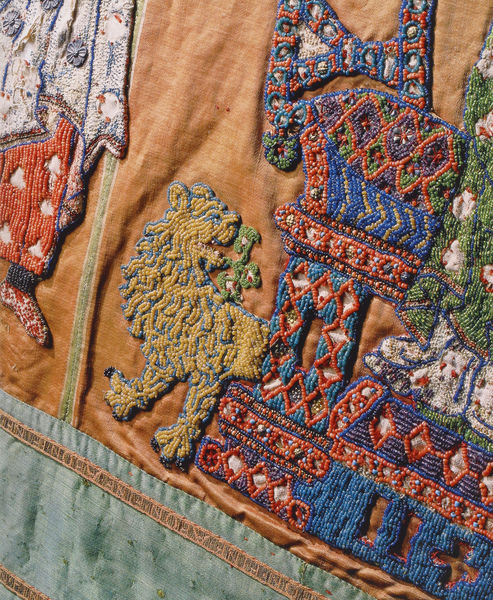
Titel: Antependium mit der Krönung Mariens in Perlstickerei/Niedersachsen/Inv.-Nr. 203
Institution: Halberstadt, Domschatz
Schlagwörter: blau, fuß, mann, gelb, grün, ausschnitt, braun, bunt, orange, türkis, rot, mode, muster, teppich, mensch, kirche, gewand, stickerei, stoff, perlen, mähne, nähen, detail, exotisch, foto, burg, orient, wappen, mittelalter, koralle, löwe, flaggen, halbedelsteine, perlenstickerei